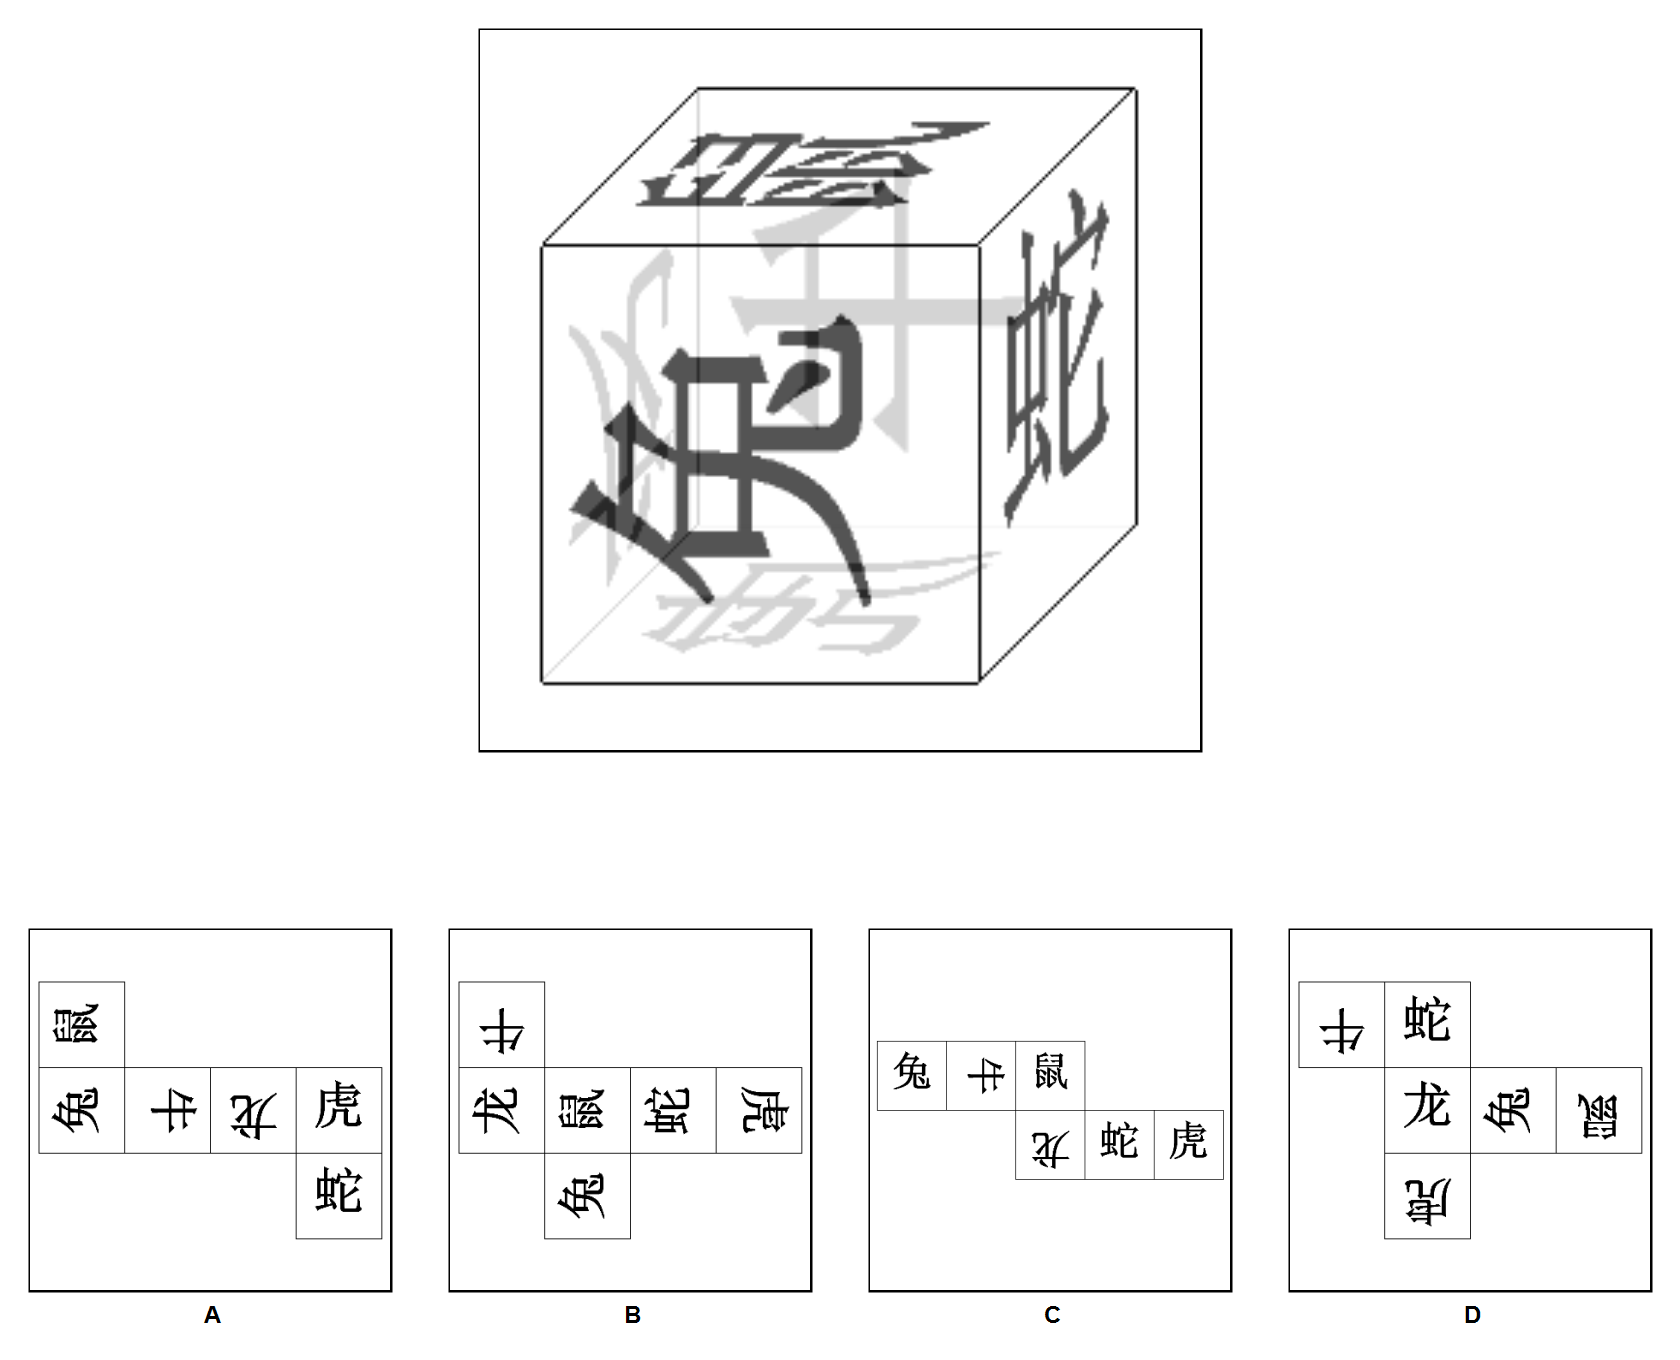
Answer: B